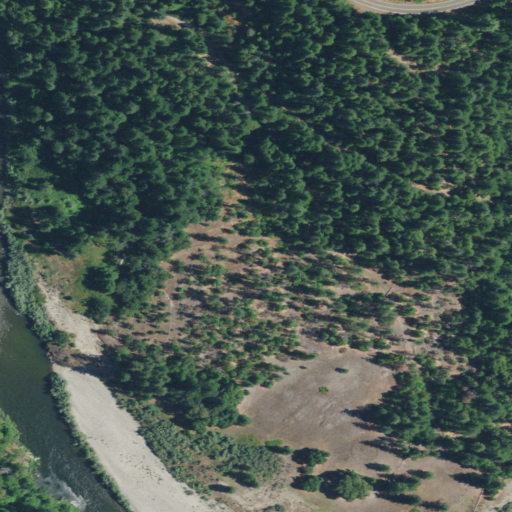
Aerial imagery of cape in California named China Point containing evergreen forest, shrub, open development, woody wetlands, mixed forest, herbaceous wetlands, open water, barren land, low intensity development, and medium intensity development